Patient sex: M
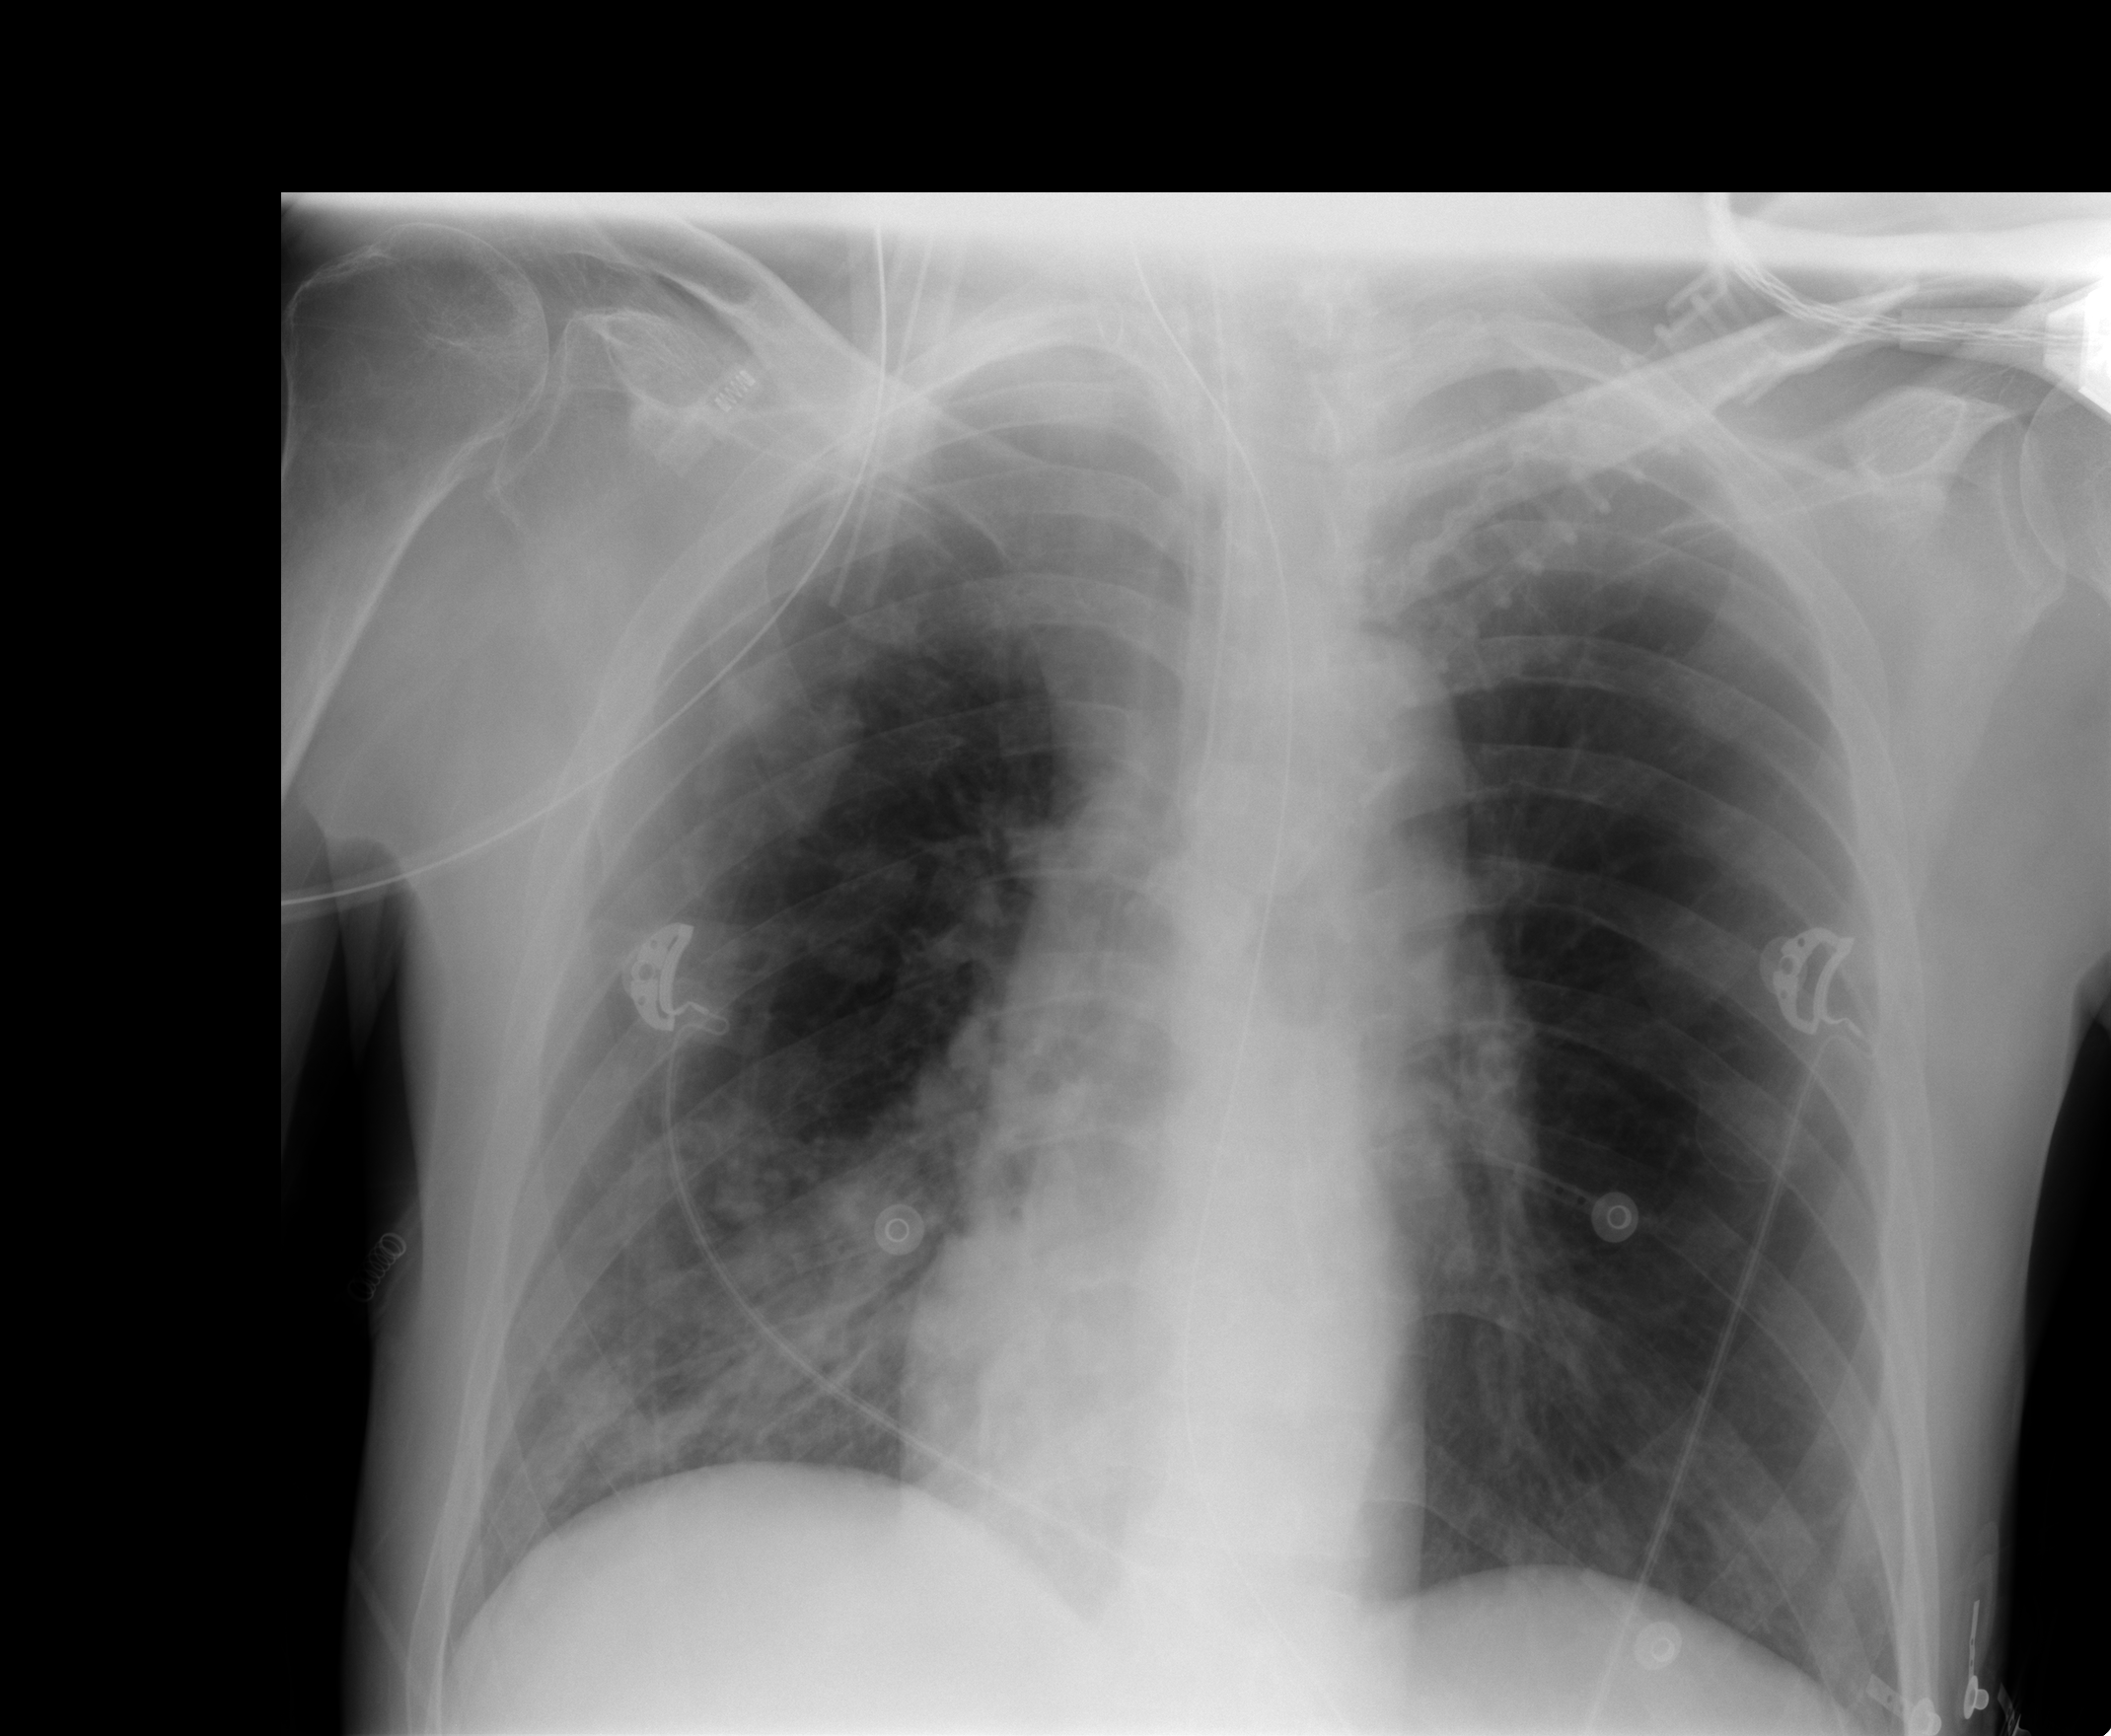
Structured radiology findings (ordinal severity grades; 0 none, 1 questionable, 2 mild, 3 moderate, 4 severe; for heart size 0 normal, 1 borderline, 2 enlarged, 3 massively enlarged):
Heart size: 0
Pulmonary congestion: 0
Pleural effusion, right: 0
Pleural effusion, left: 0
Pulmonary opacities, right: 3
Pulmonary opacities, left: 0
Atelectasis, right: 2
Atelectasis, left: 1